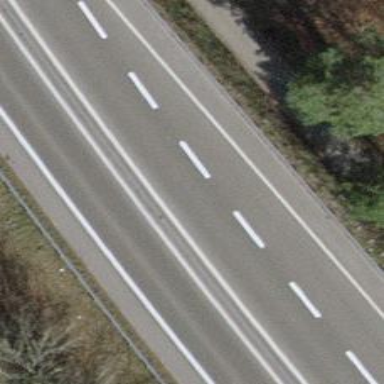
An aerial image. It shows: Asphalt motorway of trunk classification.